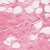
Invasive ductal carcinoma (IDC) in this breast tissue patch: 0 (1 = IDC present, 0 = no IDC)